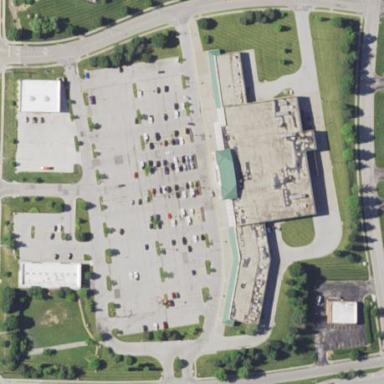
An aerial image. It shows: Commercial area.